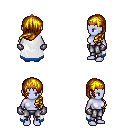
a pixel art fantasy rpg character, female body template, dark elf, purple skin, white trimmed cape, metal pants, blonde left-swept hairstyle, bronze tiara, metal gloves, four views (front, back, left, right), 2x2 character sprite sheet, small pixel art, hard edges, no anti-aliasing